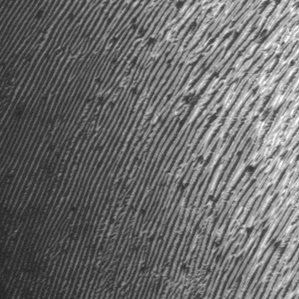
Label: frost